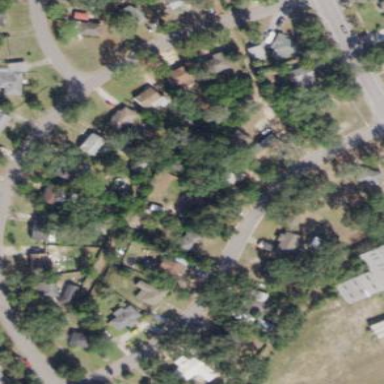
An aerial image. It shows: This residential area consists of single-family homes.